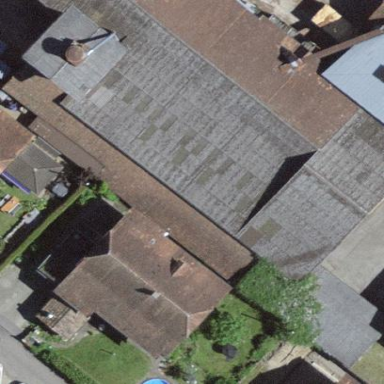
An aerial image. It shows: Sawmill building.